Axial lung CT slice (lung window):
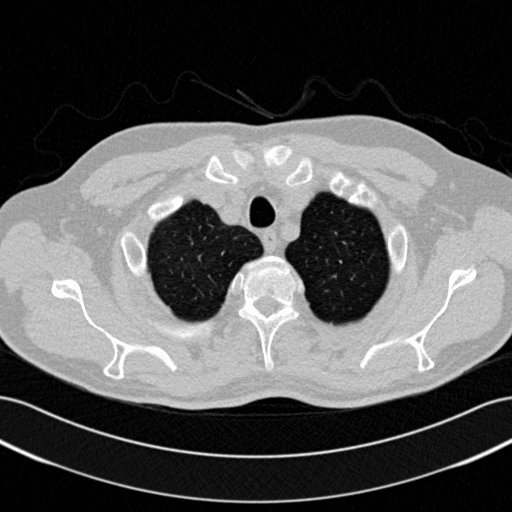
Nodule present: no